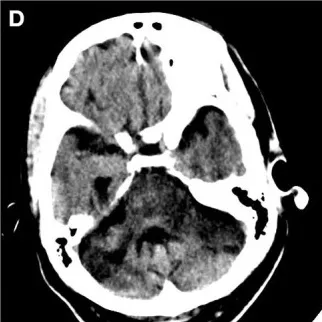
Acute ischemic infarct. Rostral to caudal (A-D) non-contrast computed tomographic axial slices of the head performed on this admission demonstrates loss of gray-white differentiation in the parasagittal left occipital lobe and sulcal effacement compatible with recent ischemia, as well as diffuse brainstem edema. Additional surrounding punctate foci of hyperattenuation suggest petechial hemorrhage.
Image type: radiology (ct)